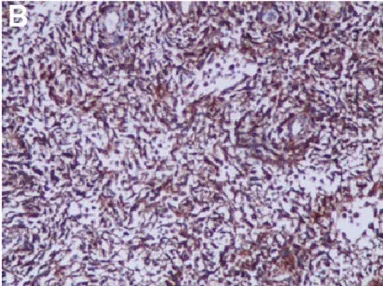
(B) Tumor immunohistochemical markers reveal diffusely only positive staining for Vimentin (x100 for immunohistochemistry).
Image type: pathology (immunostaining)